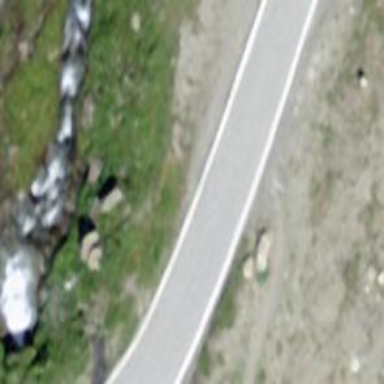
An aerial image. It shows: Asphalt road classified as tertiary.